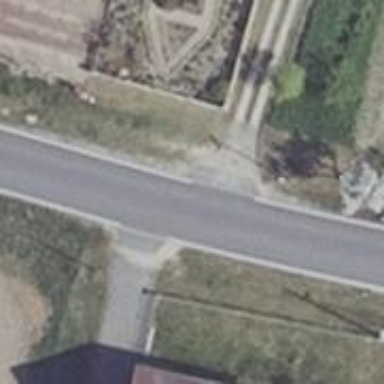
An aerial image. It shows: Tertiary road with asphalt surface.